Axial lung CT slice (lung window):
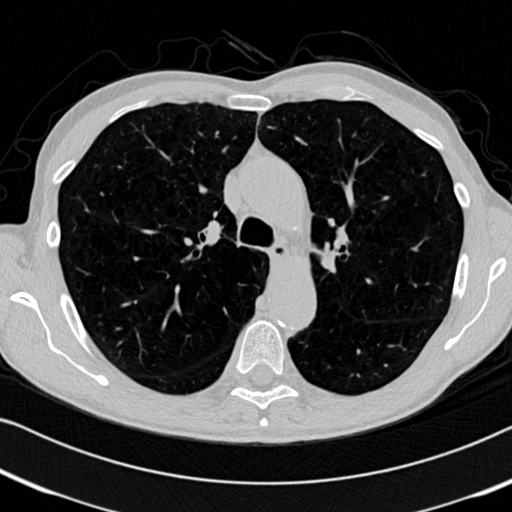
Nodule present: no